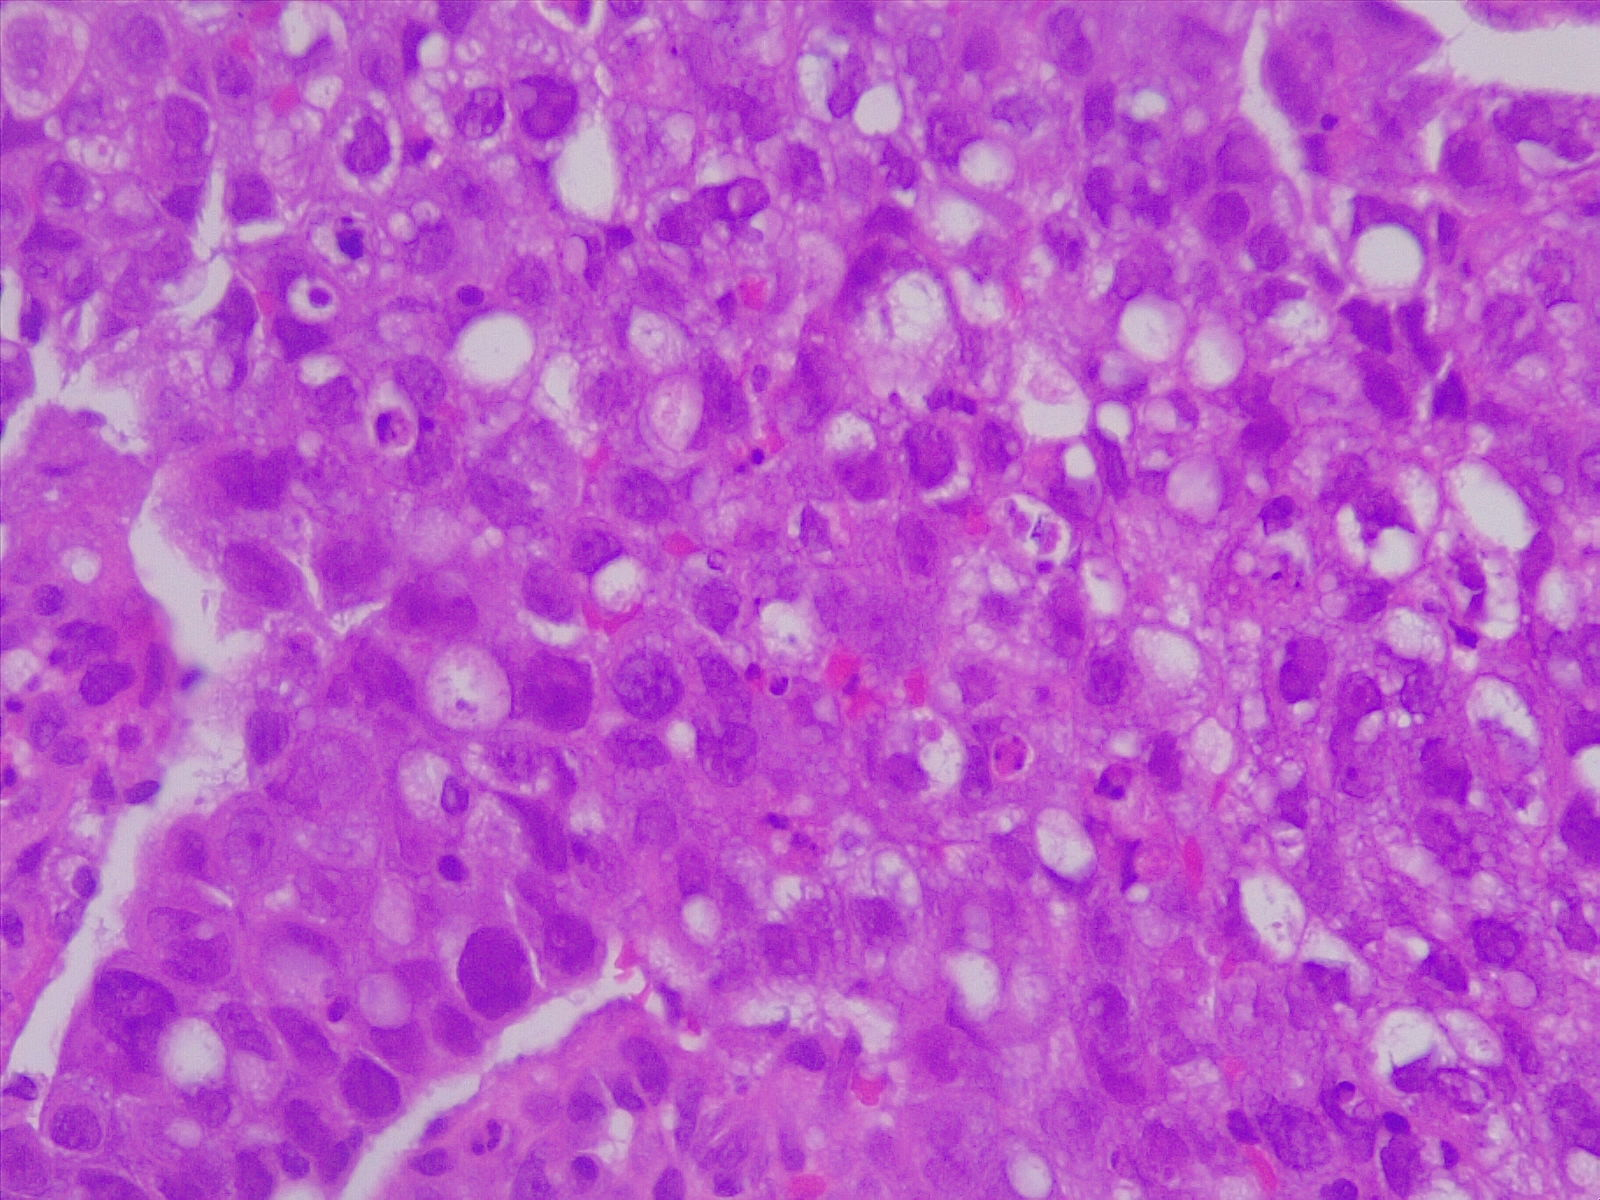
Label: lung adenocarcinoma, poorly differentiated